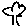
Label: tree